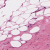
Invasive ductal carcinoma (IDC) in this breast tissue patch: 1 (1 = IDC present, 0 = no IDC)